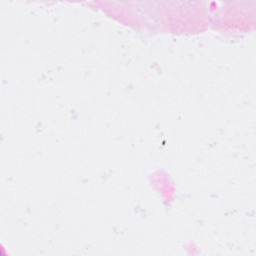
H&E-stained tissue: Breast